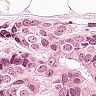
Metastatic tissue present: yes